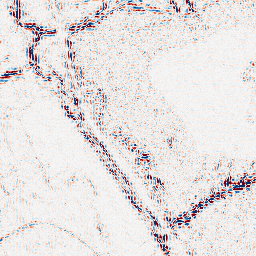
Category: wavelet
Decomposition family: wavelet_biorthogonal
Decomposition parameters: wavelet: bior3.5
level: 2
Upsampling method: cubic_catmull_rom
Upsampling parameters: scale: 8
Upsampling scale: 8